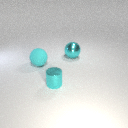
large cyan rubber sphere in front of large cyan metal sphere